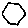
Label: hexagon